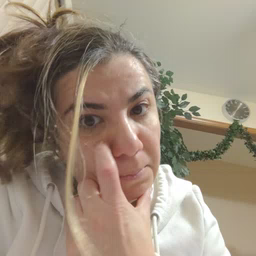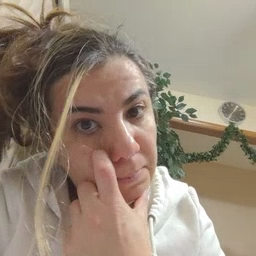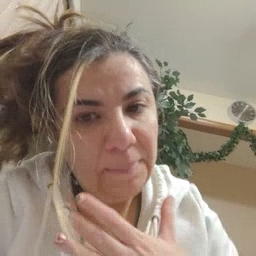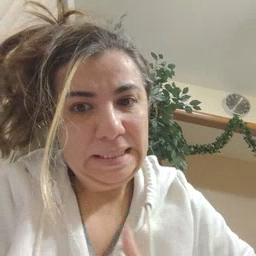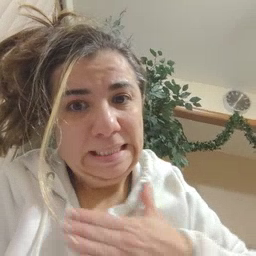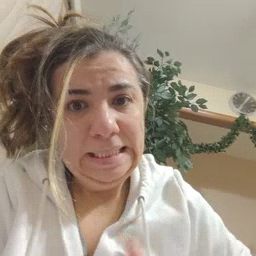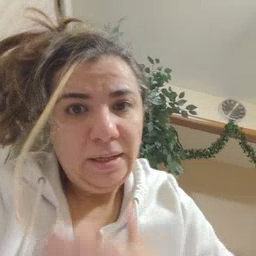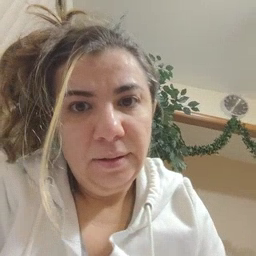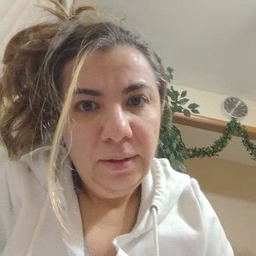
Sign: please